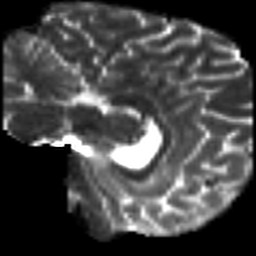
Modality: T2w
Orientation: sagittal
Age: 26
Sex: male
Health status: ill
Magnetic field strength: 3 T
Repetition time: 8.4 s
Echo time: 0.0926 s